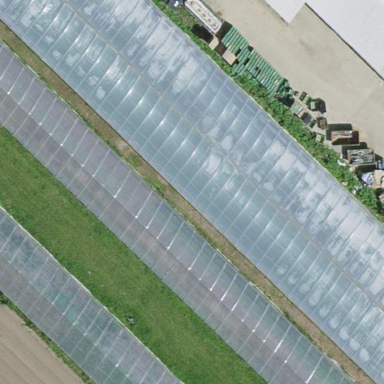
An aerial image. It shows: Greenhouse.